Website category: book
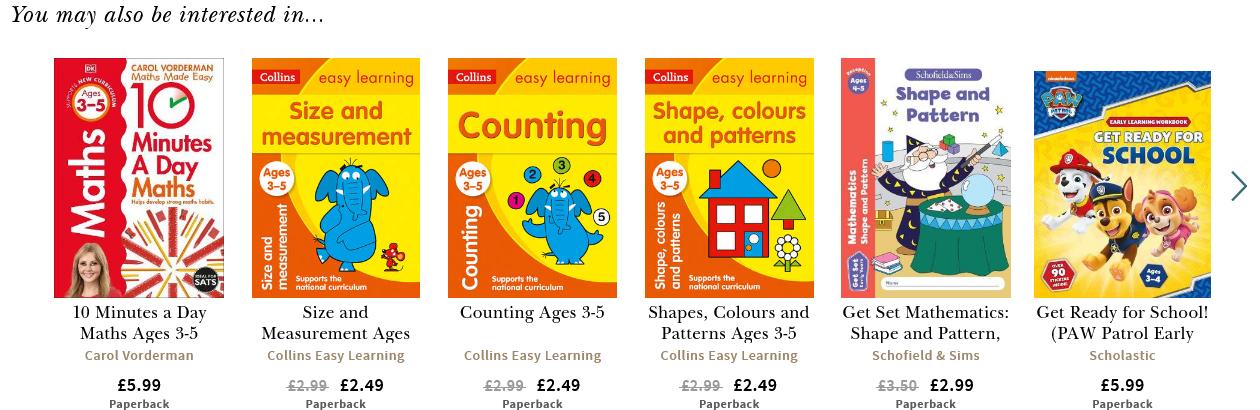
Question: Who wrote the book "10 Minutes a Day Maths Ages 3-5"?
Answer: Carol Vorderman

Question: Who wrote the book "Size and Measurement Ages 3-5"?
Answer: Collins Easy Learning

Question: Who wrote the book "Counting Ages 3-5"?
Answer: Collins Easy Learning

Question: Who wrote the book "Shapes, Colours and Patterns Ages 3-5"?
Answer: Collins Easy Learning

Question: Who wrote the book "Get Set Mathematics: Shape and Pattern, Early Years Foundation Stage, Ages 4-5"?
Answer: Schofield & Sims

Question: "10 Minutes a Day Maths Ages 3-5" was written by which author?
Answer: Carol Vorderman

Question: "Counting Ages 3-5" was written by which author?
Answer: Collins Easy Learning

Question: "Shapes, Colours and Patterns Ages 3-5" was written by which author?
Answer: Collins Easy Learning

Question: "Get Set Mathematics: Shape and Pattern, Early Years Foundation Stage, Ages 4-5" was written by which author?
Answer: Schofield & Sims

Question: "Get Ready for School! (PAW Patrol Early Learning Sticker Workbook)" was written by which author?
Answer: Scholastic

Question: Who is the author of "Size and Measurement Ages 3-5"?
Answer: Collins Easy Learning

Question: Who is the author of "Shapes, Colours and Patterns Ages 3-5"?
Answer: Collins Easy Learning

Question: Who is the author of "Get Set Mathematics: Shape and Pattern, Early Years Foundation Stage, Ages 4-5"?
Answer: Schofield & Sims

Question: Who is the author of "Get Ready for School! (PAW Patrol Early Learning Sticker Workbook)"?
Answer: Scholastic

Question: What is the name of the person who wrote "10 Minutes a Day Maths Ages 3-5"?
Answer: Carol Vorderman

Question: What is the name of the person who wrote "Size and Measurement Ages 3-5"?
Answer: Collins Easy Learning

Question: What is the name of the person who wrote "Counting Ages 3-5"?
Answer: Collins Easy Learning

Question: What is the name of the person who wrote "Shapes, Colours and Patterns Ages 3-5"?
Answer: Collins Easy Learning

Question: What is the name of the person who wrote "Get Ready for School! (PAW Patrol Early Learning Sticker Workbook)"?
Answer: Scholastic

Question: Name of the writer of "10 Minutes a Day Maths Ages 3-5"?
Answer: Carol Vorderman

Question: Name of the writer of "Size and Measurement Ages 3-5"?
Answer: Collins Easy Learning

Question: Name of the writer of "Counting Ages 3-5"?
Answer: Collins Easy Learning

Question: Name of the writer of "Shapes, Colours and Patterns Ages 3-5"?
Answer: Collins Easy Learning

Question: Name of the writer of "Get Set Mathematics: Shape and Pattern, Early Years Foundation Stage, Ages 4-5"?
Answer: Schofield & Sims

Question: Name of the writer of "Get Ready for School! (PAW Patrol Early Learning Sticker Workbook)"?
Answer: Scholastic

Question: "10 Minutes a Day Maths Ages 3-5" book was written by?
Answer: Carol Vorderman

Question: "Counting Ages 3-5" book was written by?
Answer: Collins Easy Learning

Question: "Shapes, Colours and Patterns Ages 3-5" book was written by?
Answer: Collins Easy Learning

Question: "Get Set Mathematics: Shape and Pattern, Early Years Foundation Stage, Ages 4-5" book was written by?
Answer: Schofield & Sims

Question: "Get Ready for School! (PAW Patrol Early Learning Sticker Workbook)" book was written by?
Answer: Scholastic

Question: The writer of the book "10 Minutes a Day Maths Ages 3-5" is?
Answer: Carol Vorderman

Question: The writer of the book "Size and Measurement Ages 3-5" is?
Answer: Collins Easy Learning

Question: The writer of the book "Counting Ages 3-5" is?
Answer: Collins Easy Learning

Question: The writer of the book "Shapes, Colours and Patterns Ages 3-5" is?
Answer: Collins Easy Learning

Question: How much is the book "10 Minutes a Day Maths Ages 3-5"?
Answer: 5.99

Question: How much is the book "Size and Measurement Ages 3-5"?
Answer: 2.49

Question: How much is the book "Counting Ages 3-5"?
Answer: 2.49

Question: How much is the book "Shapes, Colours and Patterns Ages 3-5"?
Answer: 2.49

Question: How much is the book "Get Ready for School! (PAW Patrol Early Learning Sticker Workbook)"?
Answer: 5.99

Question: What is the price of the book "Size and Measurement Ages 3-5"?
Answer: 2.49

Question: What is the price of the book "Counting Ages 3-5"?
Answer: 2.49

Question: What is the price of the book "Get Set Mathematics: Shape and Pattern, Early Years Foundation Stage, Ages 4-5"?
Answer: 2.99

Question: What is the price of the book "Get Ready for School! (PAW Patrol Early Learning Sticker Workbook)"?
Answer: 5.99

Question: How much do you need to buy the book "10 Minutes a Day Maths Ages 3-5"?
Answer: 5.99

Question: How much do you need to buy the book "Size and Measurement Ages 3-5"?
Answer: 2.49

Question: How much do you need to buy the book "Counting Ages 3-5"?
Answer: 2.49

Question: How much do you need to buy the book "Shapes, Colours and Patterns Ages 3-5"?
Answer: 2.49

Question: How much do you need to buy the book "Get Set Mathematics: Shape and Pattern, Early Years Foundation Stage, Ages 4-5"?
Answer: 2.99

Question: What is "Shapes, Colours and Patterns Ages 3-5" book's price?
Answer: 2.49

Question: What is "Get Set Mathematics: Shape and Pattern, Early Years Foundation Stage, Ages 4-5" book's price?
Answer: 2.99

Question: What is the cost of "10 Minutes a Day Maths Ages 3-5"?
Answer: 5.99

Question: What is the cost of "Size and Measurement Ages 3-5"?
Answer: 2.49

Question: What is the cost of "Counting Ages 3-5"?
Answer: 2.49

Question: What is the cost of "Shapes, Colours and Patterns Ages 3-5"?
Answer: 2.49

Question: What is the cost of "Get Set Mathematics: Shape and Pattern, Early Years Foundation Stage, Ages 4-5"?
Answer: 2.99

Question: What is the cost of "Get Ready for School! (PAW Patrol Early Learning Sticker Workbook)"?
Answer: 5.99

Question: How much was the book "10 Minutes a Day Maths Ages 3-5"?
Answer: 5.99

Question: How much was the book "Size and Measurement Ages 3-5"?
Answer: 2.49

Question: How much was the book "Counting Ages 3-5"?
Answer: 2.49

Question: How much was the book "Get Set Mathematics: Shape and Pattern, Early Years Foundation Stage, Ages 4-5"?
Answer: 2.99

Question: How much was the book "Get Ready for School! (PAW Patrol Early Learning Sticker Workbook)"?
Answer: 5.99

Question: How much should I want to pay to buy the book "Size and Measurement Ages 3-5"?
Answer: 2.49

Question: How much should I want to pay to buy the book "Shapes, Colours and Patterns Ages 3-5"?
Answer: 2.49

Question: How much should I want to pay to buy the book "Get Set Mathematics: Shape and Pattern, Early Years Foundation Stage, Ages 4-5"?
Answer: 2.99